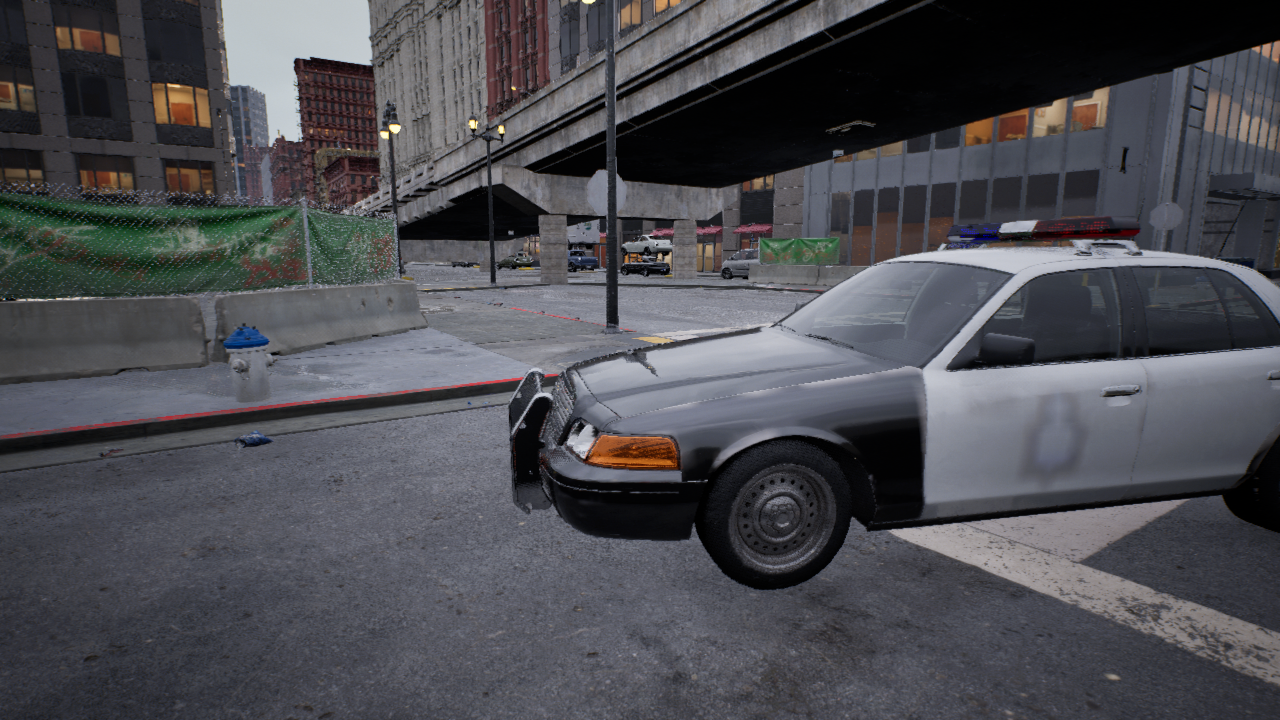
Venue: intersection
Lighting: clear day
Vehicle rig: sedan